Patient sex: F
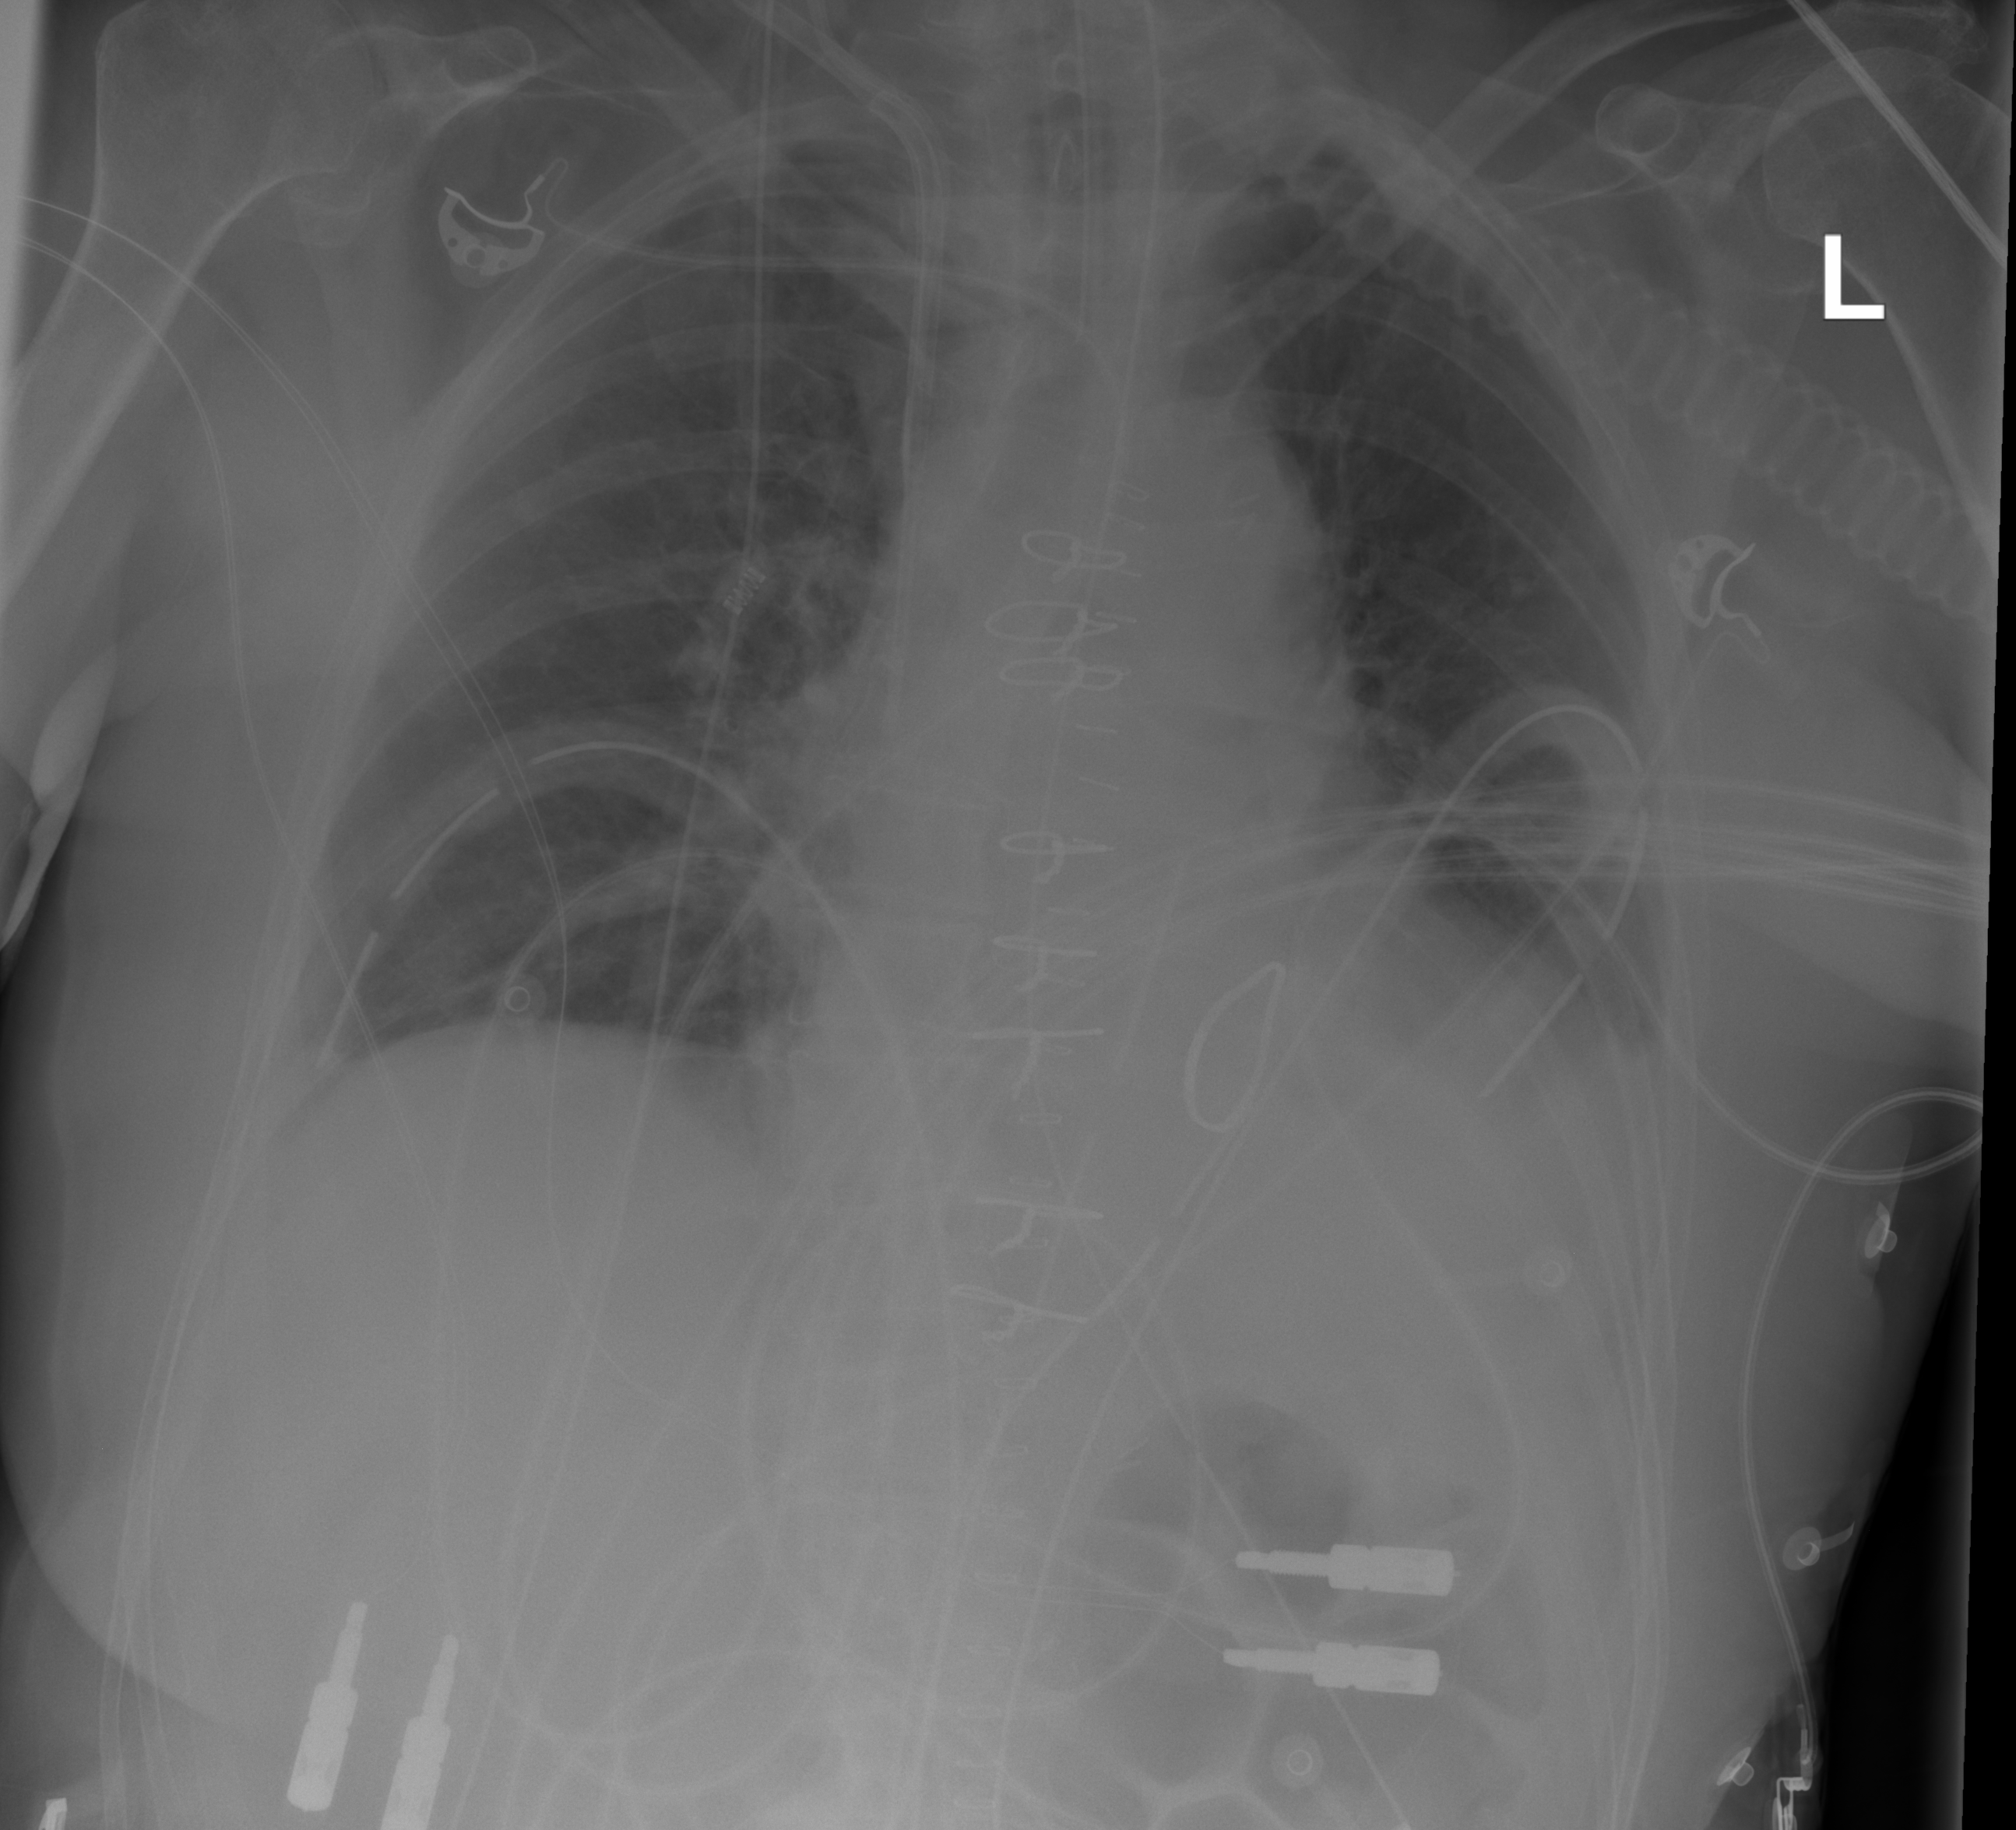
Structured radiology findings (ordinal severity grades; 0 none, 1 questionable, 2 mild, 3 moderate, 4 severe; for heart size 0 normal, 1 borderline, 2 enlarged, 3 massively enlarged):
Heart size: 0
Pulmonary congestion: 0
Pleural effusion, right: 1
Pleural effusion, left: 2
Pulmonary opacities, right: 0
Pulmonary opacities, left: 0
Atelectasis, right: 2
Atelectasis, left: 2